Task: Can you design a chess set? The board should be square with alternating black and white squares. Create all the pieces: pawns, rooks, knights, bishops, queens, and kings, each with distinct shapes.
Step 424:
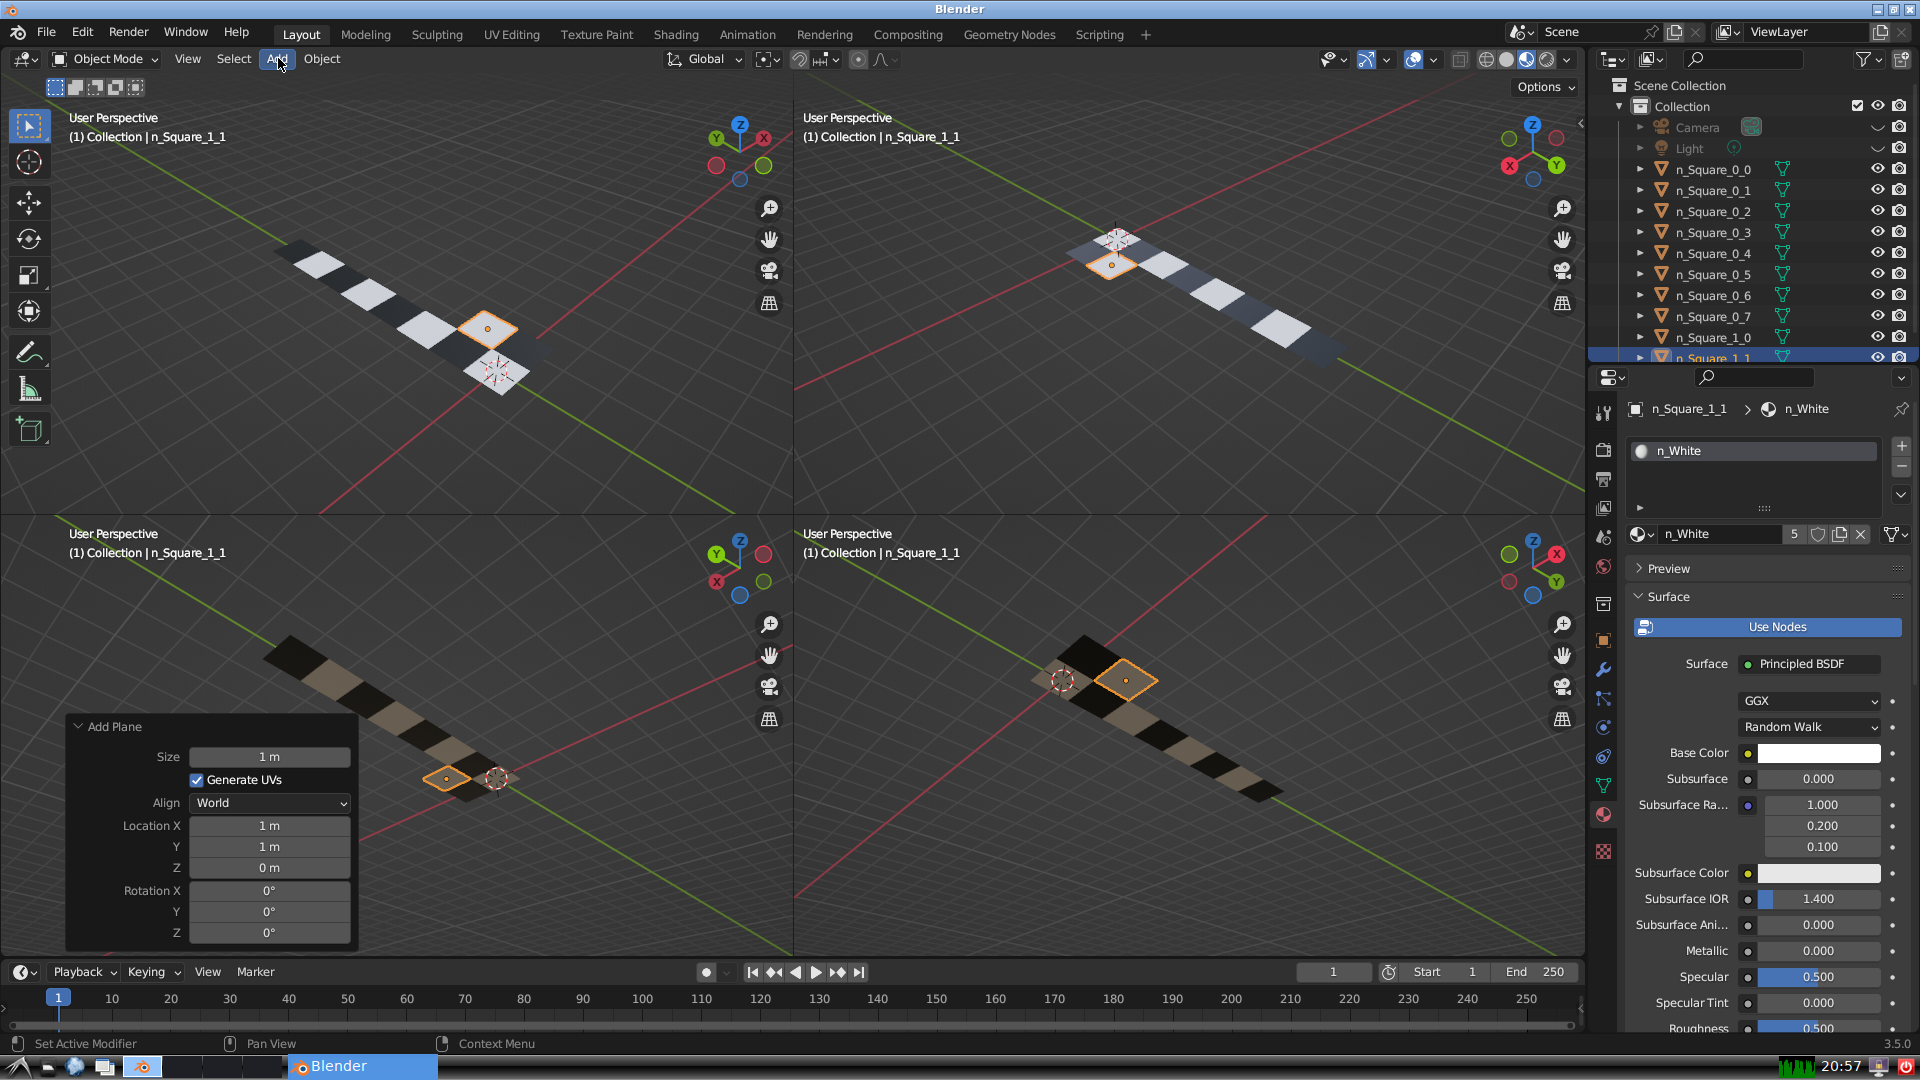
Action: click: no